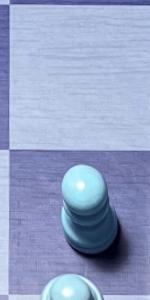
Label: Pawn_White